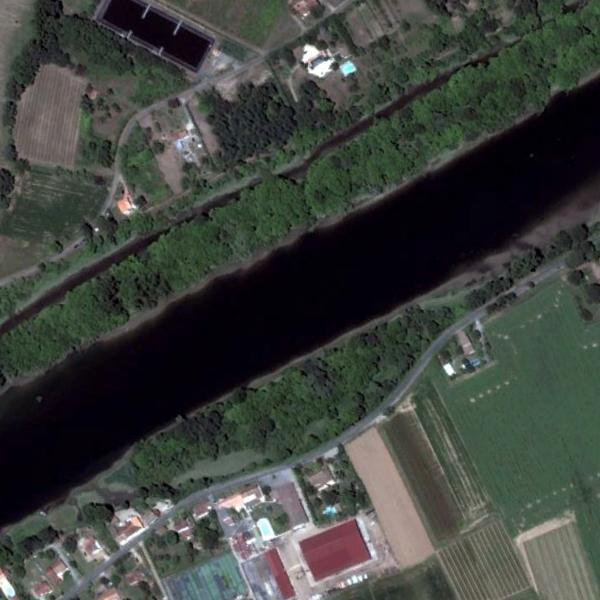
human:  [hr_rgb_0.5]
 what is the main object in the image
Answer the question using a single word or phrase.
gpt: river